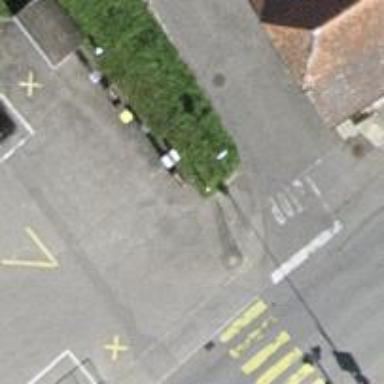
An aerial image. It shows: Street cabinet.